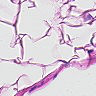
Metastatic tissue present: no